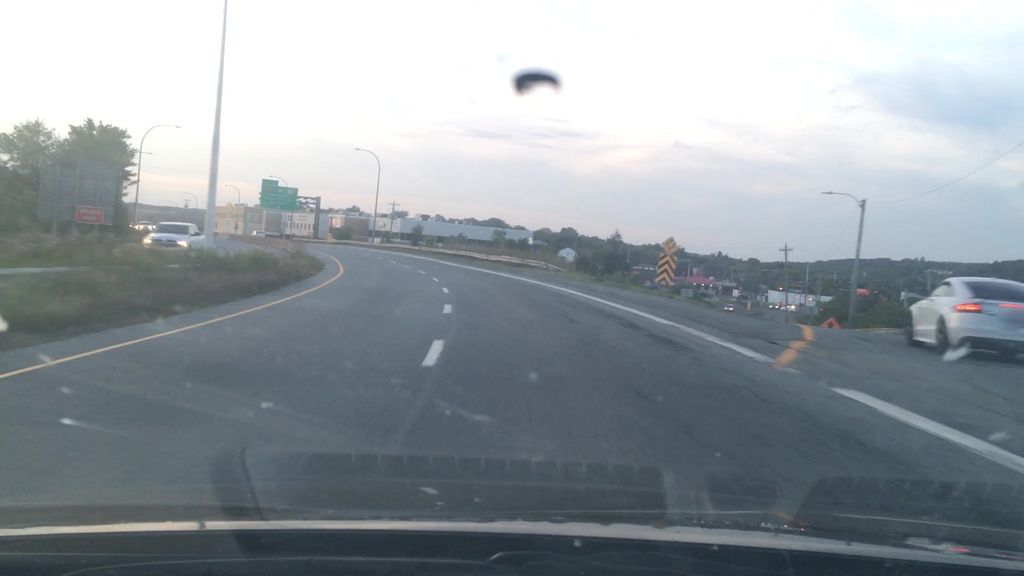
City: halifax